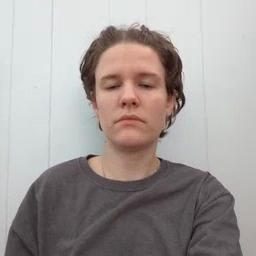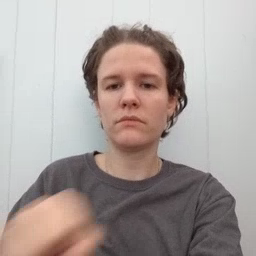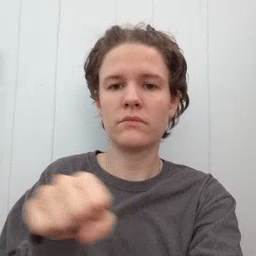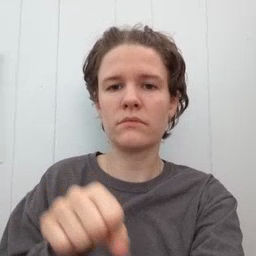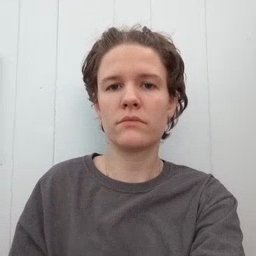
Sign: shoe